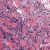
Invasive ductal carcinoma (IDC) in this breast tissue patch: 1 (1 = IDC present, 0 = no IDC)